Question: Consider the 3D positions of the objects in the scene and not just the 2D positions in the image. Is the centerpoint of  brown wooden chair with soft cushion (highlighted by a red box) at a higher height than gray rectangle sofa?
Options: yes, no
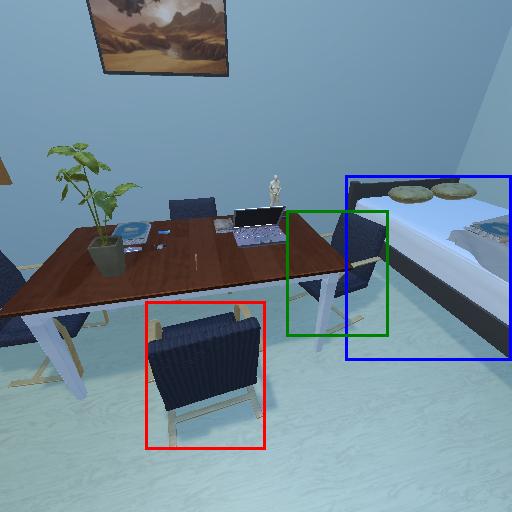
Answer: yes